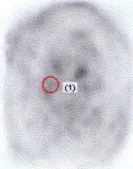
Metabolic response of one patient treated with imatinib mesylate. Post-. Three months of therapy.
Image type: radiology (pet)